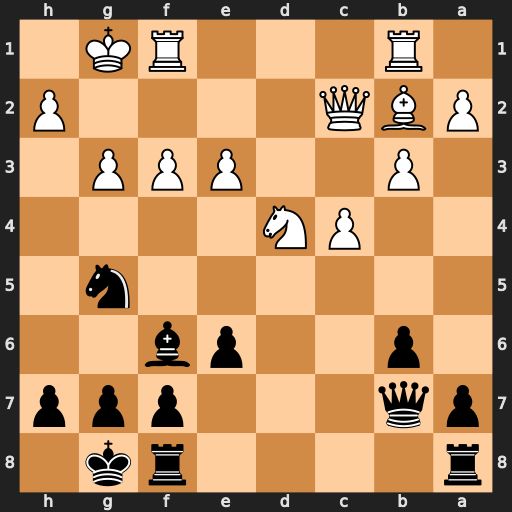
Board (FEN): r4rk1/pq3ppp/1p2pb2/6n1/2PN4/1P2PPP1/PBQ4P/1R3RK1
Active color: b
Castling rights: -
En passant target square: -
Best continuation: Bxd4 exd4 Nxf3+ Rxf3 Qxf3